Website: macys
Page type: billing-address
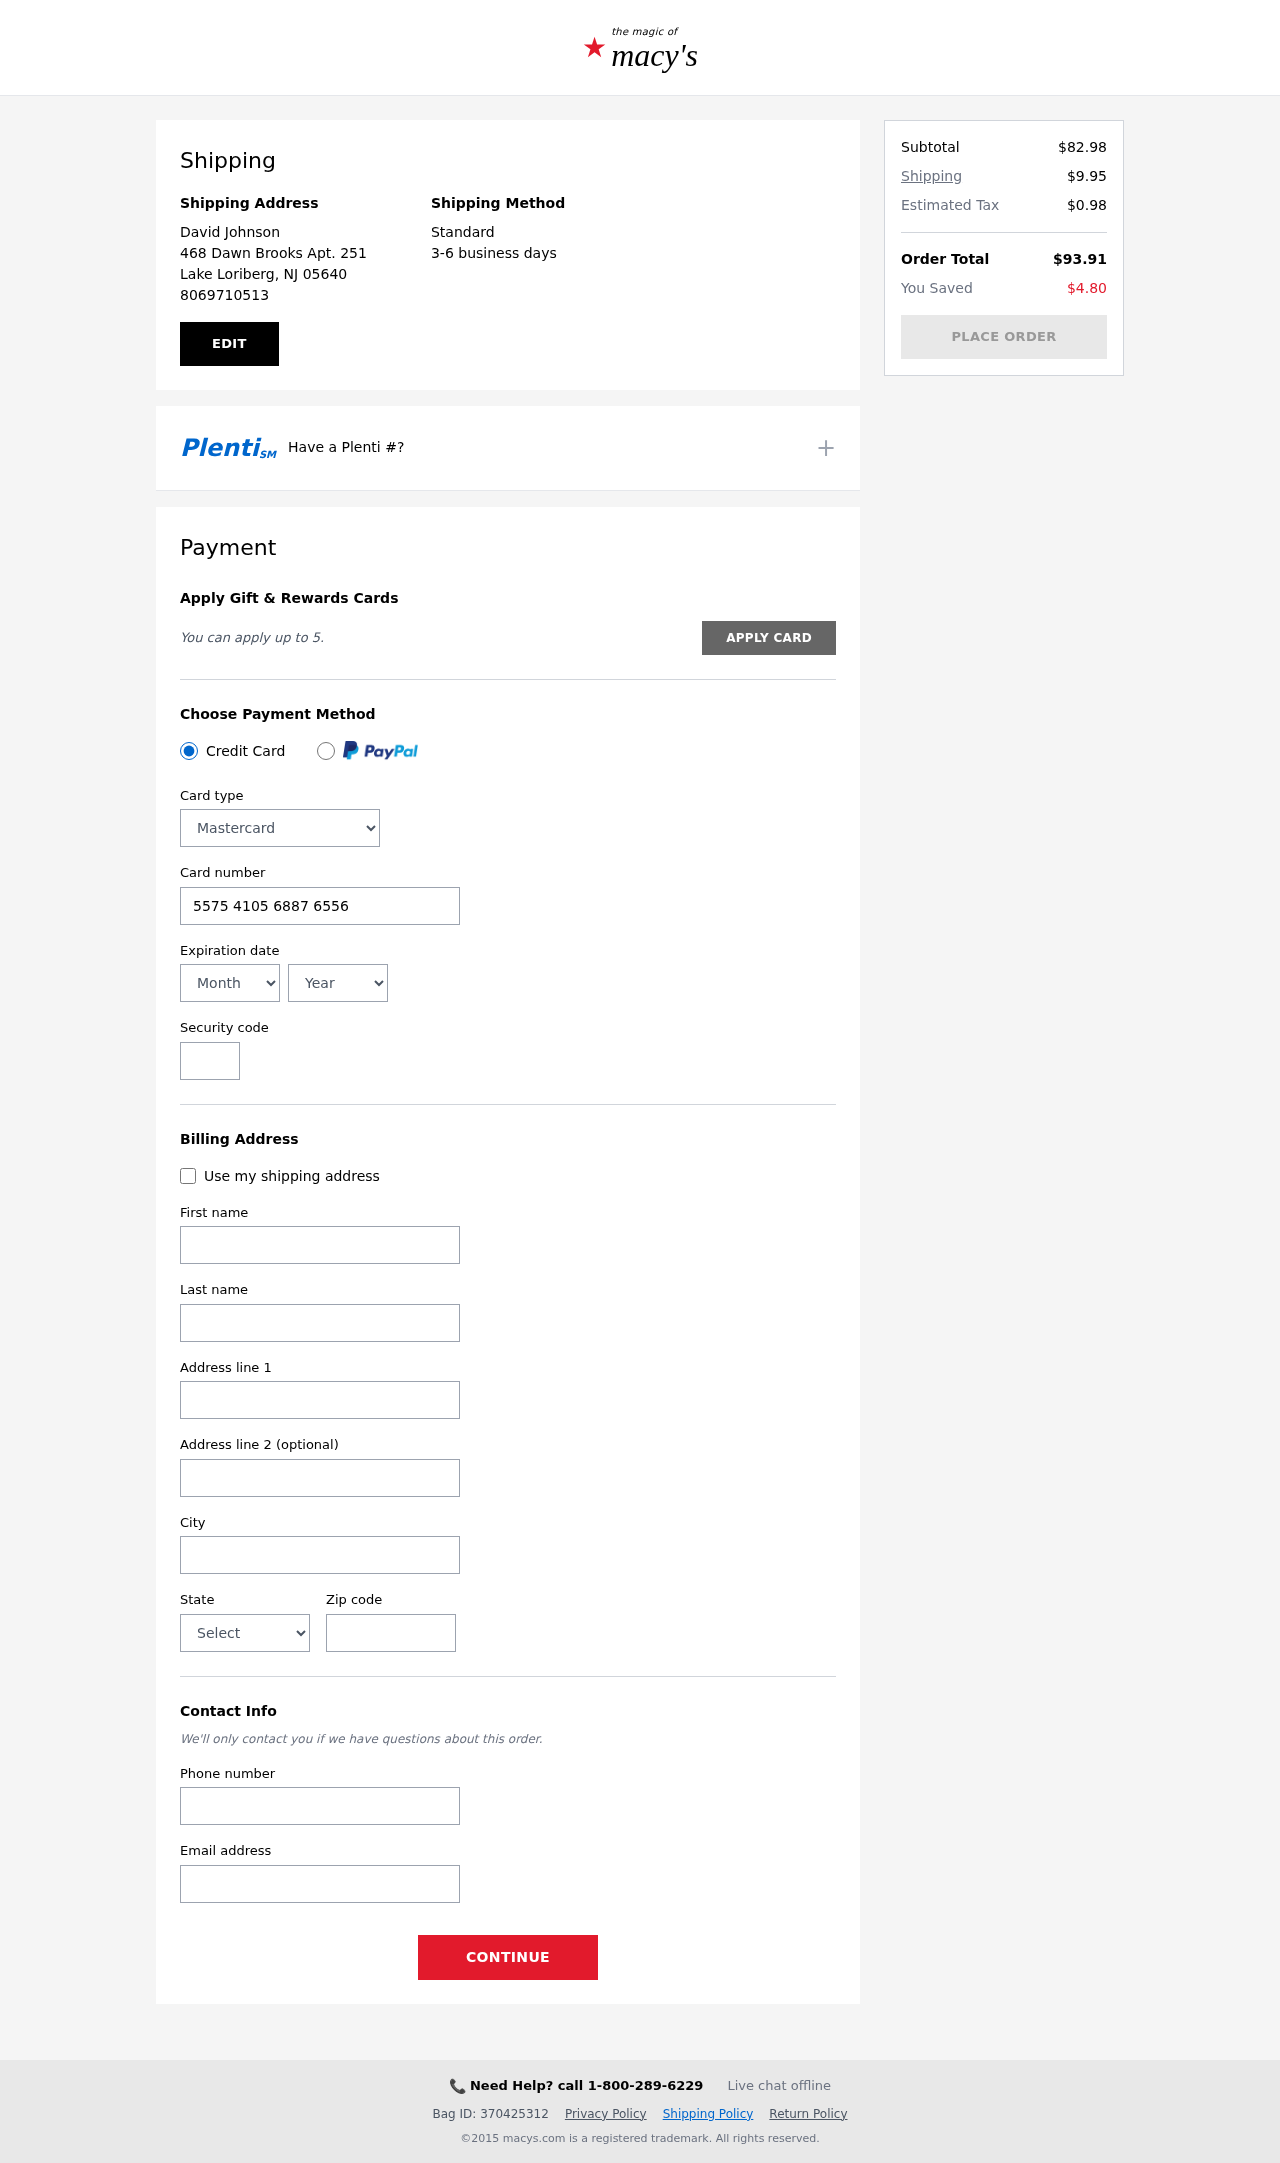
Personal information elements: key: PII_CARD_CVV
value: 991
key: PII_CARD_EXPIRY_MONTH
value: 02
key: PII_CARD_EXPIRY_YEAR
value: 26
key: PII_CARD_NUMBER
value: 5575 4105 6887 6556
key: PII_CARD_TYPE
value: Mastercard
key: PII_CITY
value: Lake Loriberg
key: PII_CITY_STATE_ZIP
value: Lake Loriberg, NJ 05640
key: PII_EMAIL
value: david.johnson@gmail.com
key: PII_FIRSTNAME
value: David
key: PII_FULLNAME
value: David Johnson
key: PII_LASTNAME
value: Johnson
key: PII_PHONE
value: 8069710513
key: PII_POSTCODE
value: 05640
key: PII_STATE
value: New Jersey
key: PII_STREET
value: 468 Dawn Brooks Apt. 251
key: PII_STREET2
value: Apt. 614
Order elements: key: ORDER_SUBTOTAL
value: $82.98
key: ORDER_SHIPPING_COST
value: $9.95
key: ORDER_TAX
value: $0.98
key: ORDER_TOTAL
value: $93.91
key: ORDER_SAVINGS
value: $4.80